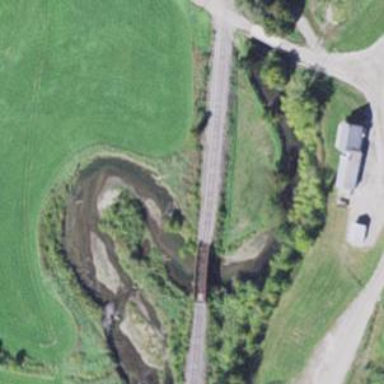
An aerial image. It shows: Railway bridge.